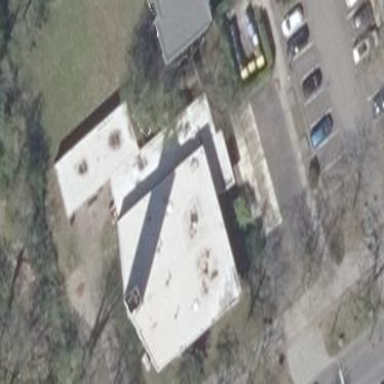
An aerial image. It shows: Service building.